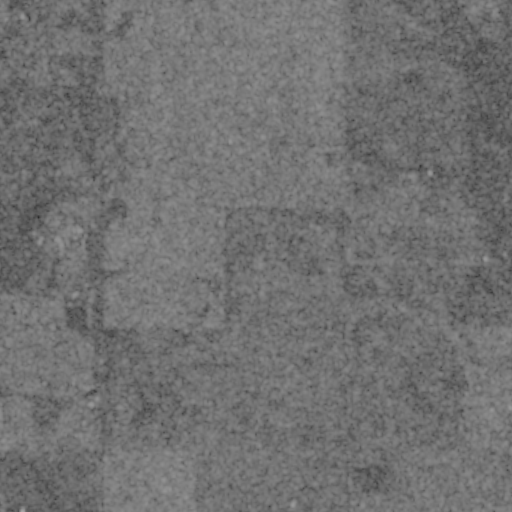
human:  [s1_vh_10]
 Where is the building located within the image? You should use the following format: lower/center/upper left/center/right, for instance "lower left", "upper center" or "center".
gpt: The building is located in the lower left of the image.
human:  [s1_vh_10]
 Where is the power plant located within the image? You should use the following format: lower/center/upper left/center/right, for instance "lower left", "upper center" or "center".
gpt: There is no power plant in the image.

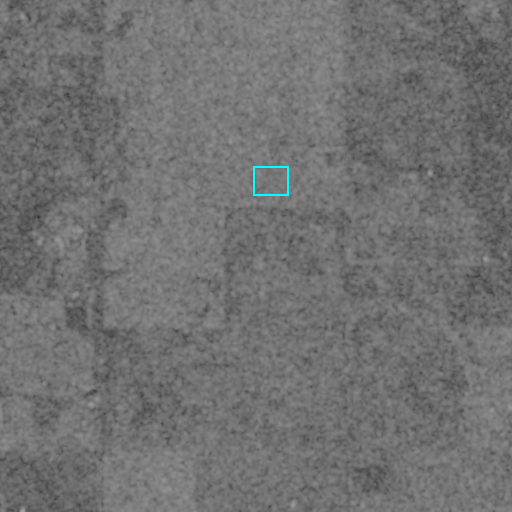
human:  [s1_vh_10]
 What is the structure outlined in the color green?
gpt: There is no green outline.
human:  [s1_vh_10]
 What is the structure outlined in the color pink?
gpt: There is no structure outlined in pink.